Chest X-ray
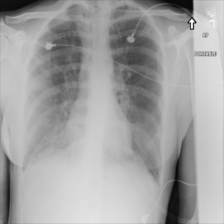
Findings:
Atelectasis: negative
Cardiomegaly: negative
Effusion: negative
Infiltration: positive
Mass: negative
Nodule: negative
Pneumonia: negative
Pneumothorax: positive
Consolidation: negative
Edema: negative
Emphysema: negative
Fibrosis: negative
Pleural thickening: negative
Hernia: negative